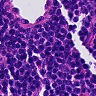
Metastatic tissue present: no